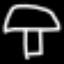
Label: mushroom